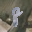
Label: 8